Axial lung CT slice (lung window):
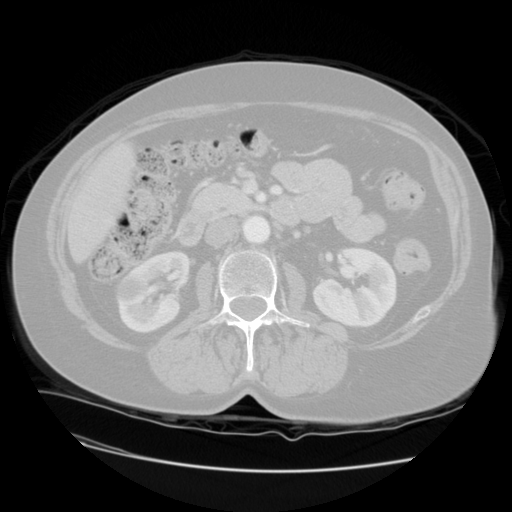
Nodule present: no